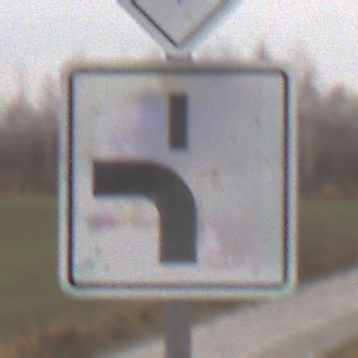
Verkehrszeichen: VerlaufVorfahrtsstrasse5
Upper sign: Vorfahrtsstrasse
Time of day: Midday
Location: Outdoor (RoadRail)
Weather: Overcast
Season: NotSpecified
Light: Natural